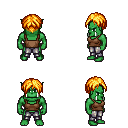
a pixel art fantasy rpg character, male body template, orc, green skin, brown pirate shirt, metal pants, light blonde parted hairstyle, four views (front, back, left, right), 2x2 character sprite sheet, small pixel art, hard edges, no anti-aliasing